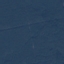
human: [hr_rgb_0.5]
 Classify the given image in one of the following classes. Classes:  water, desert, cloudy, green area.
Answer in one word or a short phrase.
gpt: green area